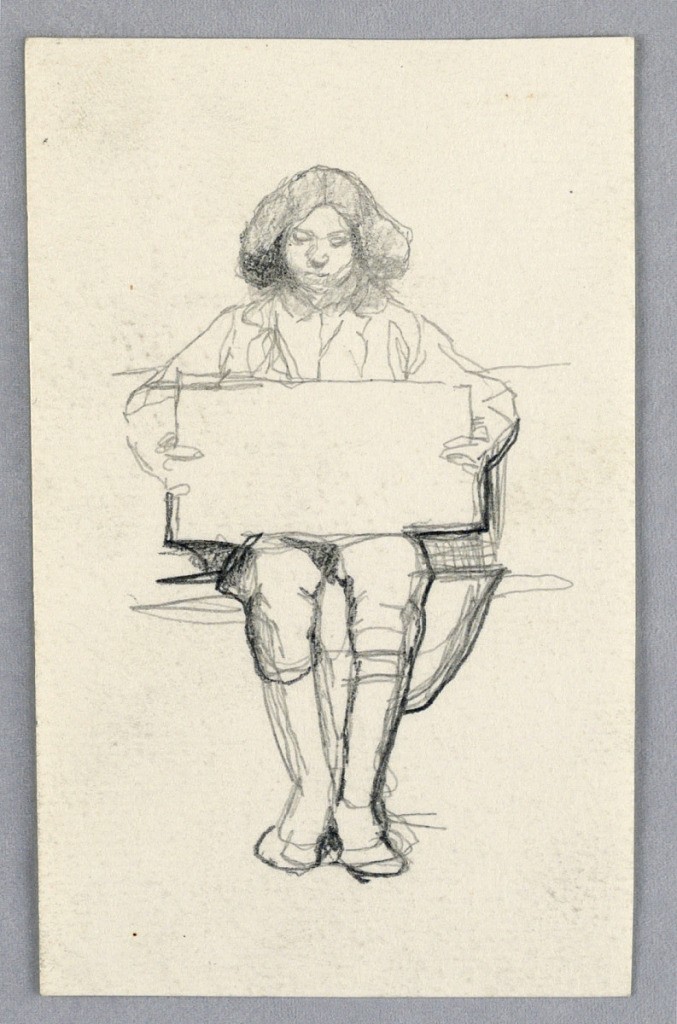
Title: Study of a Young Boy
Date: ca. 1880
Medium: Graphite on rough paper
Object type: Drawing
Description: Vertical rectangle. Study of a young boy with long hair and wearing tall stockings, sitting and holding an open book toward the spectator. Both hands hold the book.